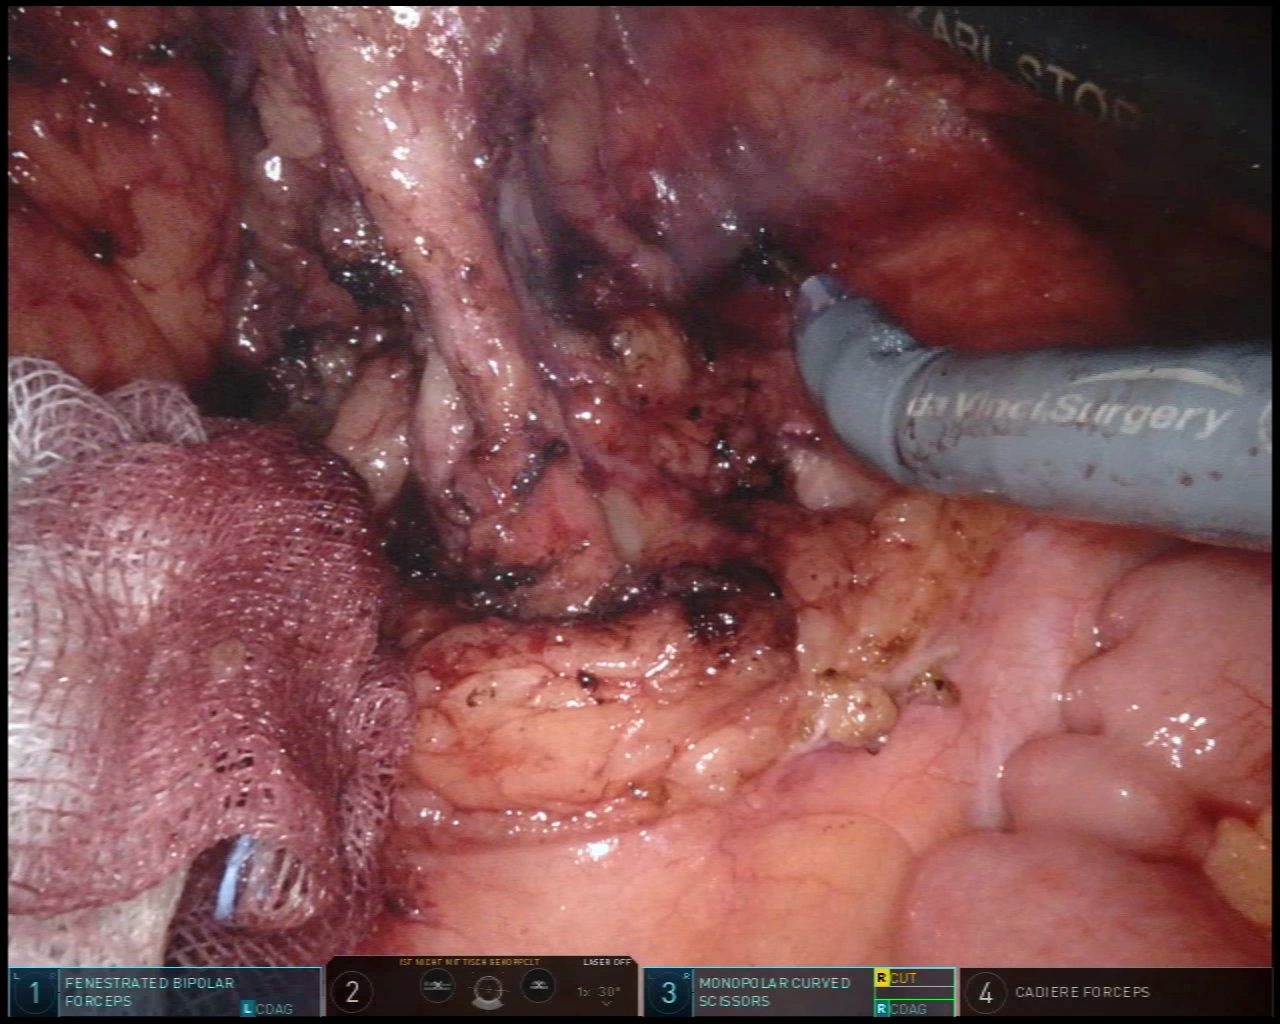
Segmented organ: inferior_mesenteric_artery
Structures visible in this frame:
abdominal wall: no
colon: no
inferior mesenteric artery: yes
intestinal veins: no
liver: no
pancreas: no
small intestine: yes
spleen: no
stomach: no
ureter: no
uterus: no
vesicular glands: no